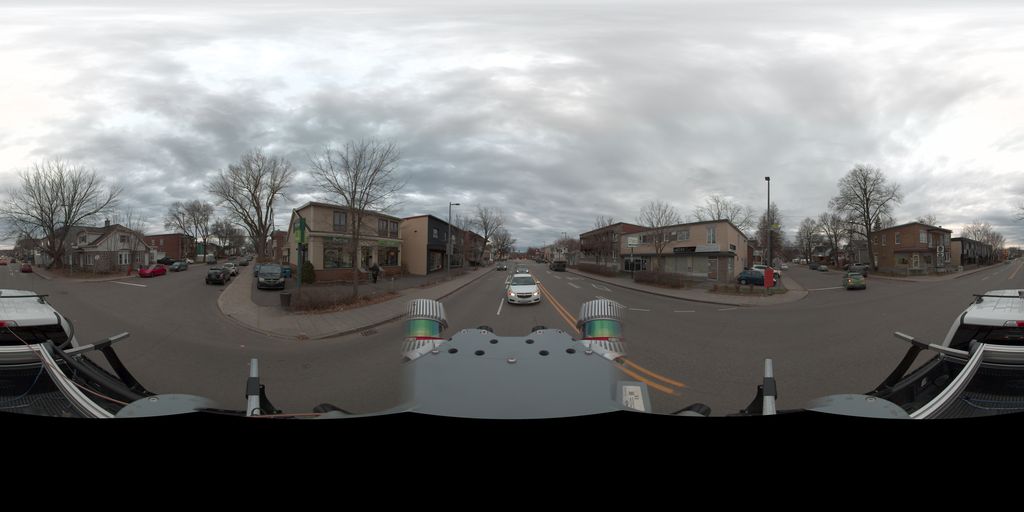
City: quebec_city